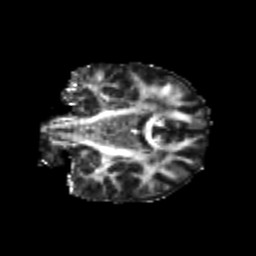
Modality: FA
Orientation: coronal
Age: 19
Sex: male
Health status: healthy
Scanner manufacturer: philips
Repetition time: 7.39 s
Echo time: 0.08599 s